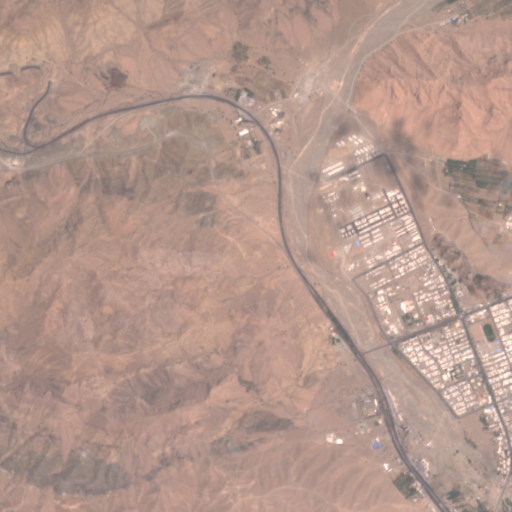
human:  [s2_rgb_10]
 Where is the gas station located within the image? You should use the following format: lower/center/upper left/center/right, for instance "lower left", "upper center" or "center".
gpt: The gas station is located in the lower right of the image.
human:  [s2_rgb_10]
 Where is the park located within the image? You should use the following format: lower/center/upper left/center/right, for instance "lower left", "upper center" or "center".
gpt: The park is located in the lower right of the image.
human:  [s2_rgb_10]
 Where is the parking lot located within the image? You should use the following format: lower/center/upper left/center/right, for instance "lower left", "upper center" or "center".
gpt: The parking lot is located in the lower right of the image.
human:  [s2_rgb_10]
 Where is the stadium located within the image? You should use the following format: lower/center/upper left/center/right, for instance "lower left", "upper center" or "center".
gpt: The stadium is located in the lower right of the image.
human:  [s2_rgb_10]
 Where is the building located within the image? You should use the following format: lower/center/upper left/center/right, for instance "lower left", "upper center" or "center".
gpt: There is no building in the image.